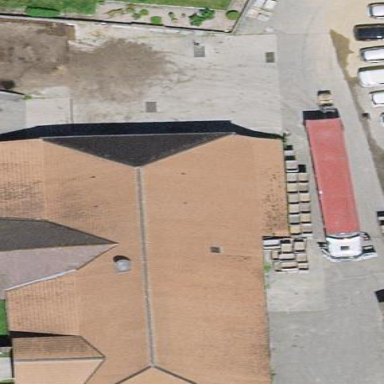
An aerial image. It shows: Rural barn.